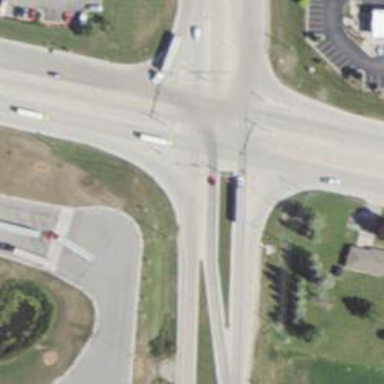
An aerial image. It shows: Secondary link road.